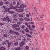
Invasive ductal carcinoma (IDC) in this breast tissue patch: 0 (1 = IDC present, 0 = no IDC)